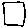
Label: square